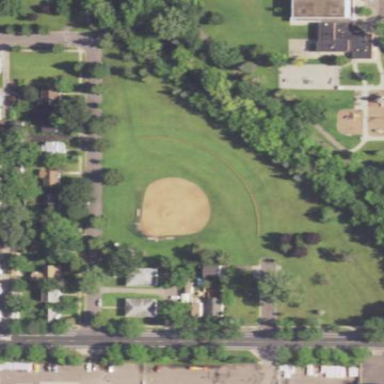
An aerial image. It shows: Compacted softball pitch for leisure land activities.